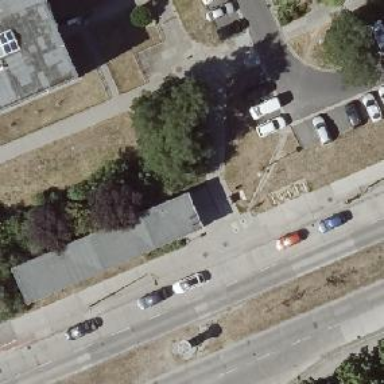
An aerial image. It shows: Subway entrance.